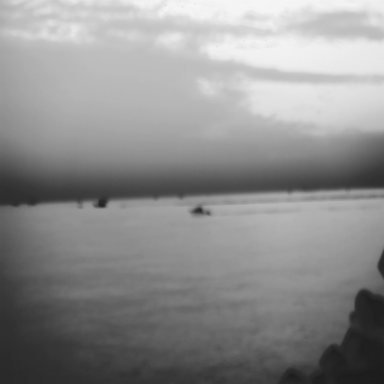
There are seven objects shown in the infrared image, including six bulk_carriers, and a canoe.